Field crop: maize
Growth stage: 2
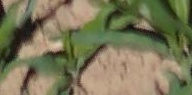
Species: maize